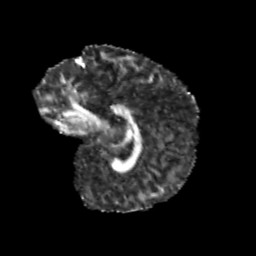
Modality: FA
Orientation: sagittal
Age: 9
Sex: male
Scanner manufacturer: siemens
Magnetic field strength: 3 T
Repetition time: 3.8 s
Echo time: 0.07 s